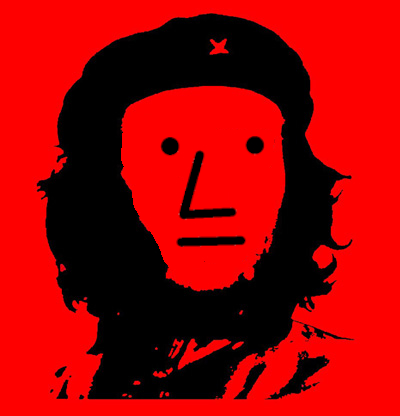
Label: 5_NPC